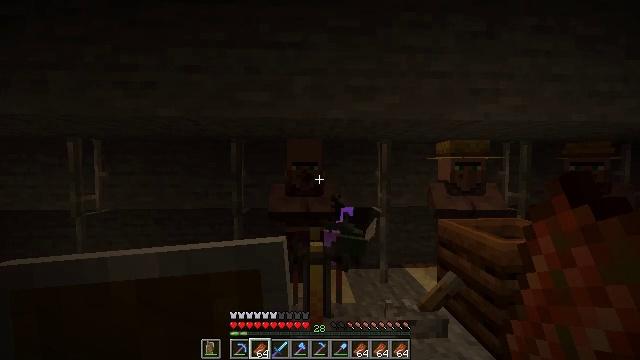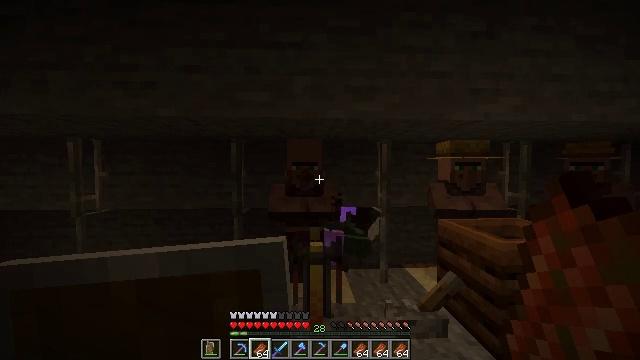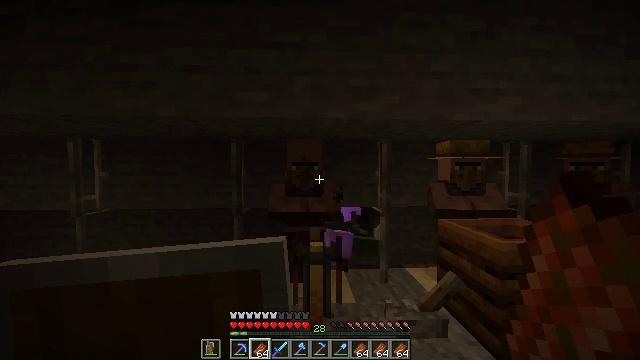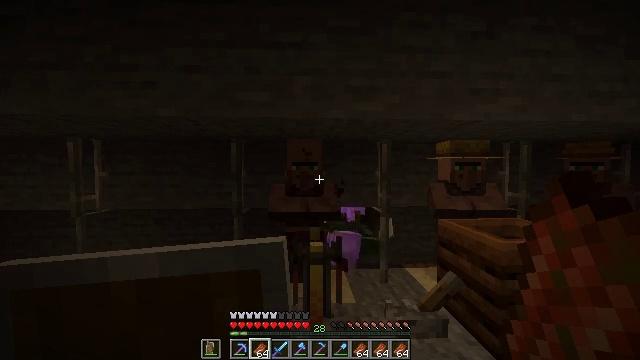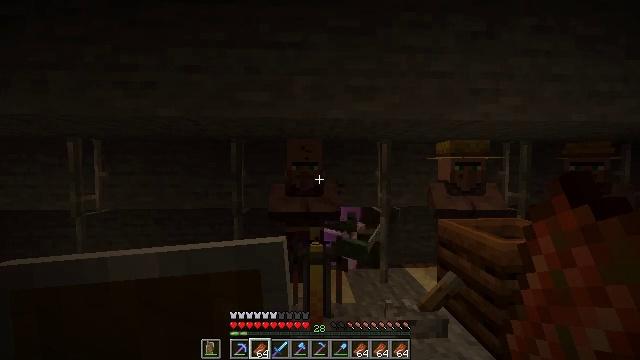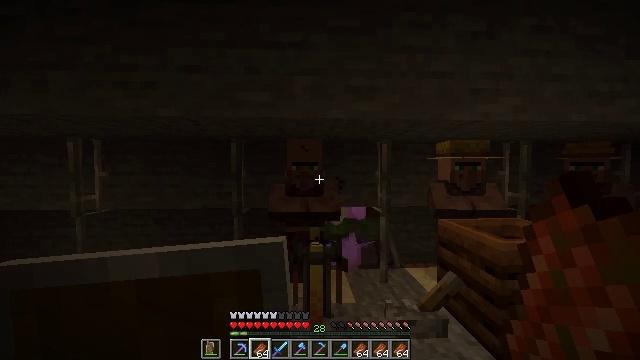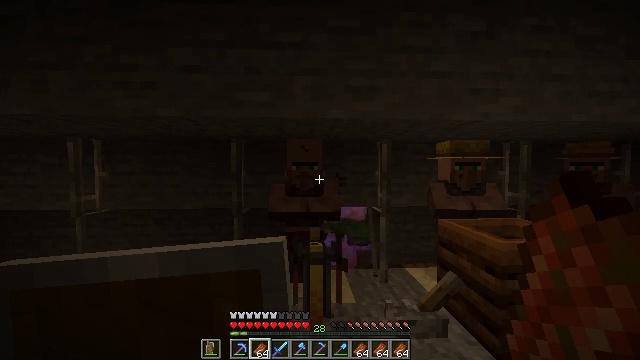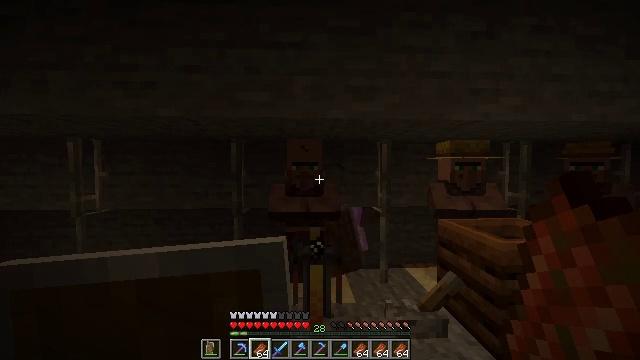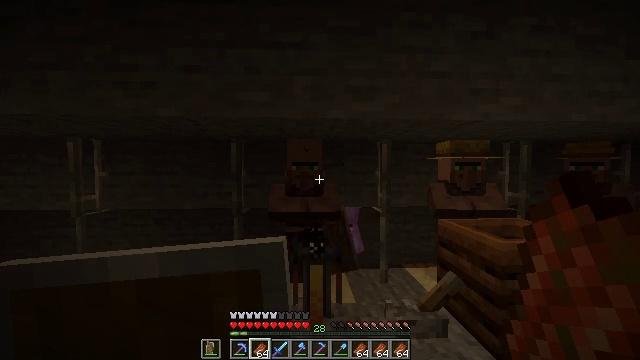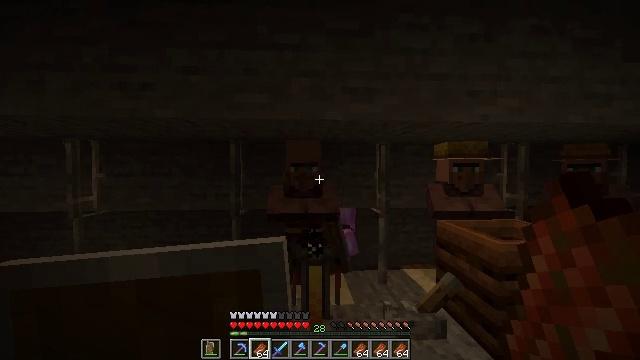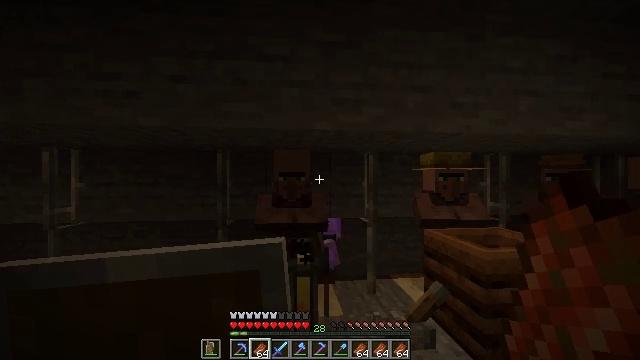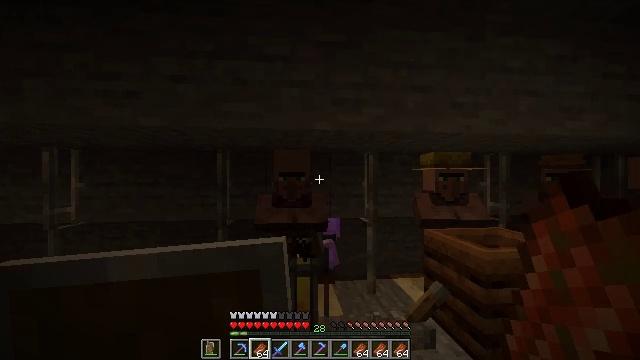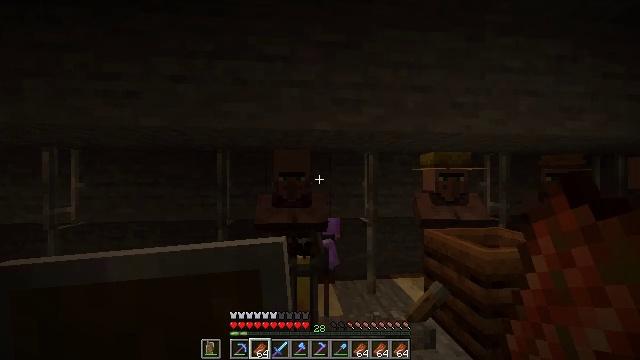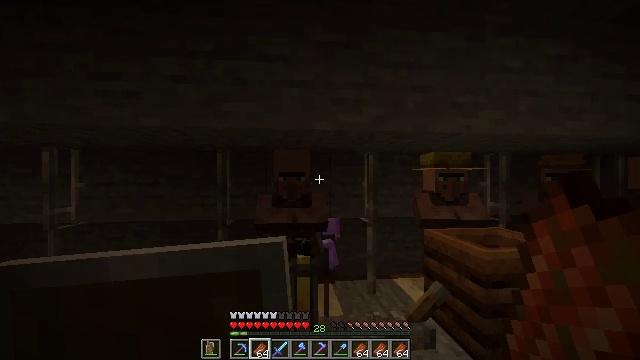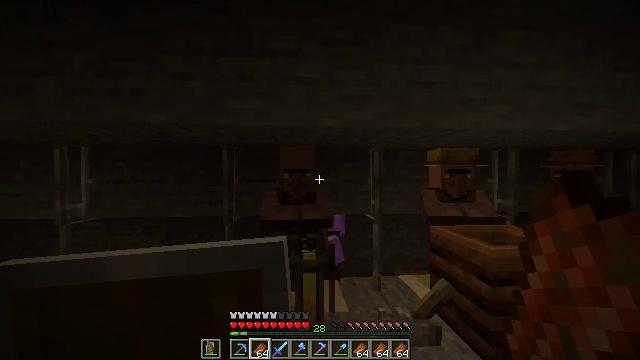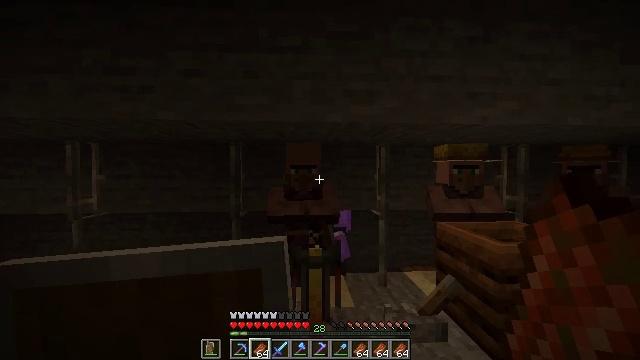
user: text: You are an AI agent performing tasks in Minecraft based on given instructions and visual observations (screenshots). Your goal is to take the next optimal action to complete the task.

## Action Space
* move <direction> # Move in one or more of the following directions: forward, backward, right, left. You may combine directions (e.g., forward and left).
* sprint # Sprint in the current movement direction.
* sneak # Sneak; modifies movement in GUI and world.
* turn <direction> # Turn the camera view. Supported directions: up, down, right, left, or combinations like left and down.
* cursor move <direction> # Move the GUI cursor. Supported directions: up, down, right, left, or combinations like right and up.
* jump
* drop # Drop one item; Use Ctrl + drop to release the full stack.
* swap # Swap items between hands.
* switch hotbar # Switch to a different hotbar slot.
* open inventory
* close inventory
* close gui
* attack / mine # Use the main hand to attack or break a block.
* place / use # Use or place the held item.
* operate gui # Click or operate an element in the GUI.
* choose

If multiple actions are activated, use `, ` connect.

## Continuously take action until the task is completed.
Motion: motion action
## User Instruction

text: Collect the blue shulker box into your inventory.
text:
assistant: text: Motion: no_op
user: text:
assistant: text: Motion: no_op
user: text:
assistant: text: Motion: no_op
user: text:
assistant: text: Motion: no_op
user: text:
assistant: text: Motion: no_op
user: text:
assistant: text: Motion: no_op
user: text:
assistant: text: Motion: no_op
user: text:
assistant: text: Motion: no_op
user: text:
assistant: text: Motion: no_op
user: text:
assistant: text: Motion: turn right and up
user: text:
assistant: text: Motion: no_op
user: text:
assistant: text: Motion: no_op
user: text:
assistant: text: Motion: no_op
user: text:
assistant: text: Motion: turn left
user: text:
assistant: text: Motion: turn left
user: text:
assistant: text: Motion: turn left and down
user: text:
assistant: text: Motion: no_op
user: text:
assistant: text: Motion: move forward
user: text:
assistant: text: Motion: move forward
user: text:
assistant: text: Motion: move forward
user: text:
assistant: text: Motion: move forward
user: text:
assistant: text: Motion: move forward
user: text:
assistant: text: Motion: move forward
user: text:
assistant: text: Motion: move forward, use / place
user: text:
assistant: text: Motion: use / place
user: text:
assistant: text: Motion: use / place
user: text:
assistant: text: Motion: use / place
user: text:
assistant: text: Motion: no_op
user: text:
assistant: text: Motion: no_op
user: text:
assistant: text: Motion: turn left and down